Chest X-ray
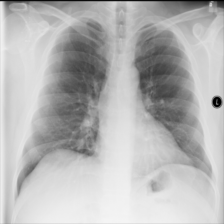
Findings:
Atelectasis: negative
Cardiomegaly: negative
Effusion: negative
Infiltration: negative
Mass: negative
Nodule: negative
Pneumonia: negative
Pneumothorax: negative
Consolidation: negative
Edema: negative
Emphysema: negative
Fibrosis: negative
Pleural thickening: negative
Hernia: negative